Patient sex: F
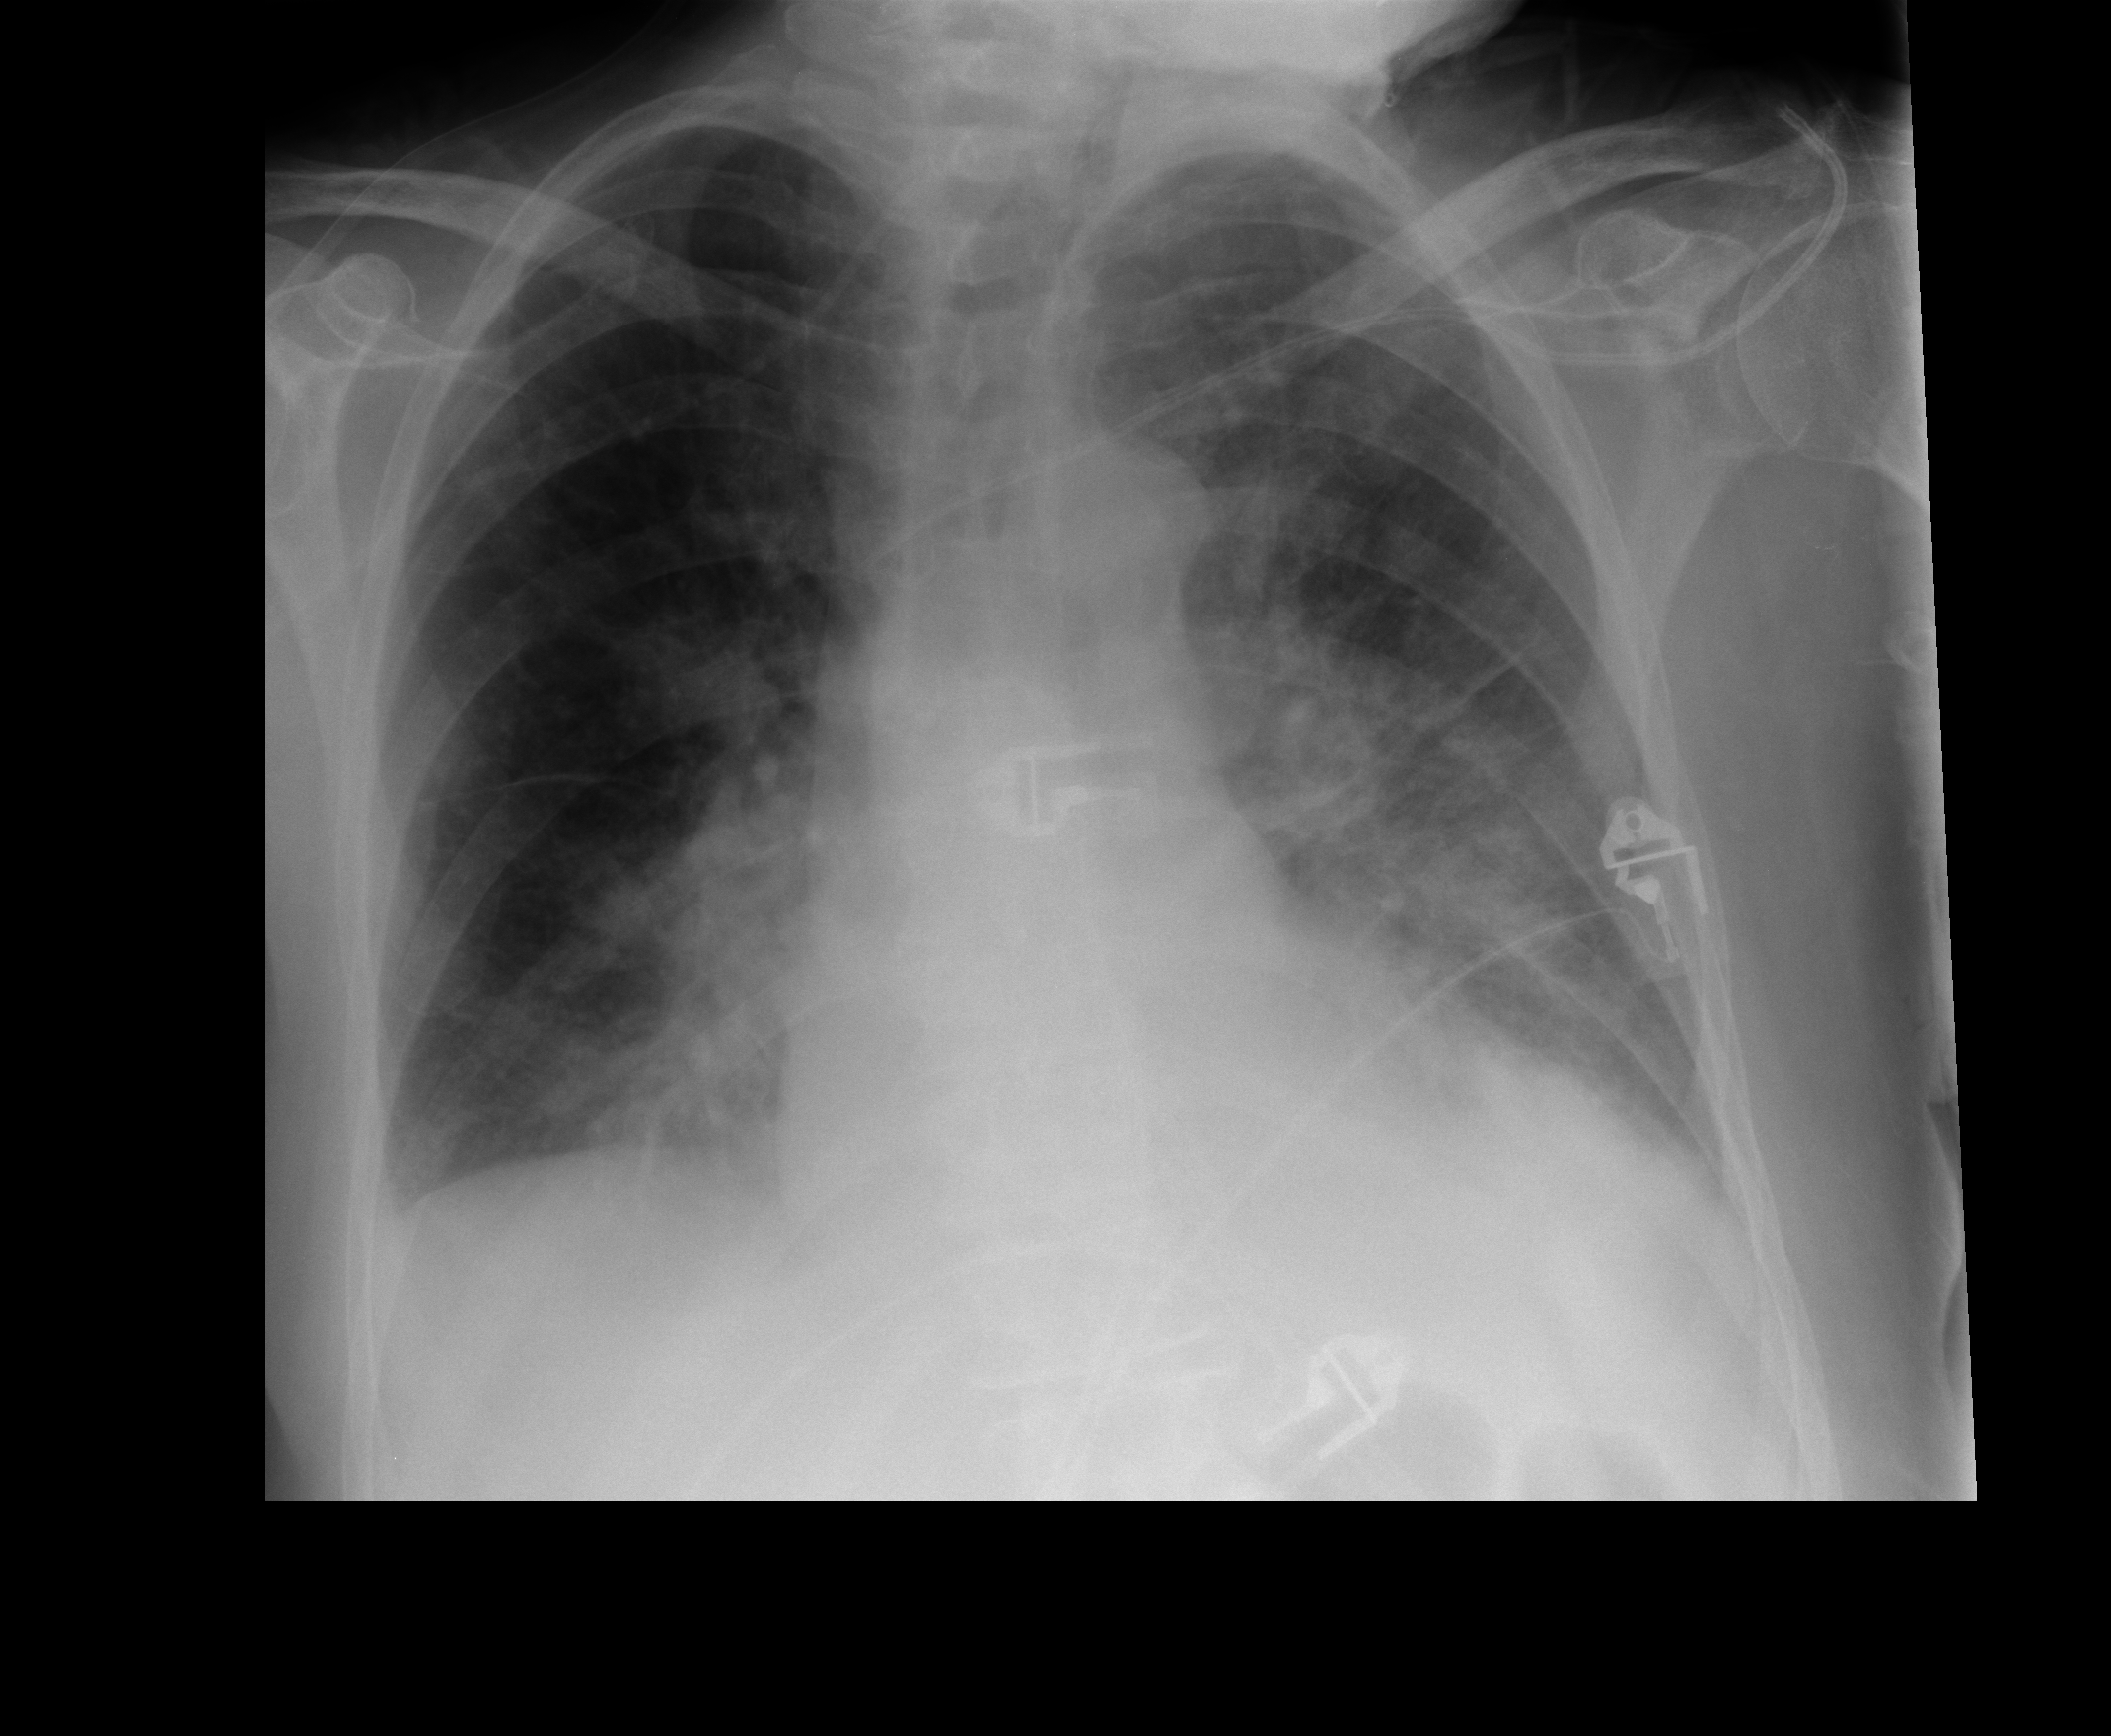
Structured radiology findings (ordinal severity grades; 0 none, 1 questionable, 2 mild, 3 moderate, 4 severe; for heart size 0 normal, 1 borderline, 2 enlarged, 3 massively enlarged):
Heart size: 2
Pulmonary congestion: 3
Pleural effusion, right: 2
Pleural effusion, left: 2
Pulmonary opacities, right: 2
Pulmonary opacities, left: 2
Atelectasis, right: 2
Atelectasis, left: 2